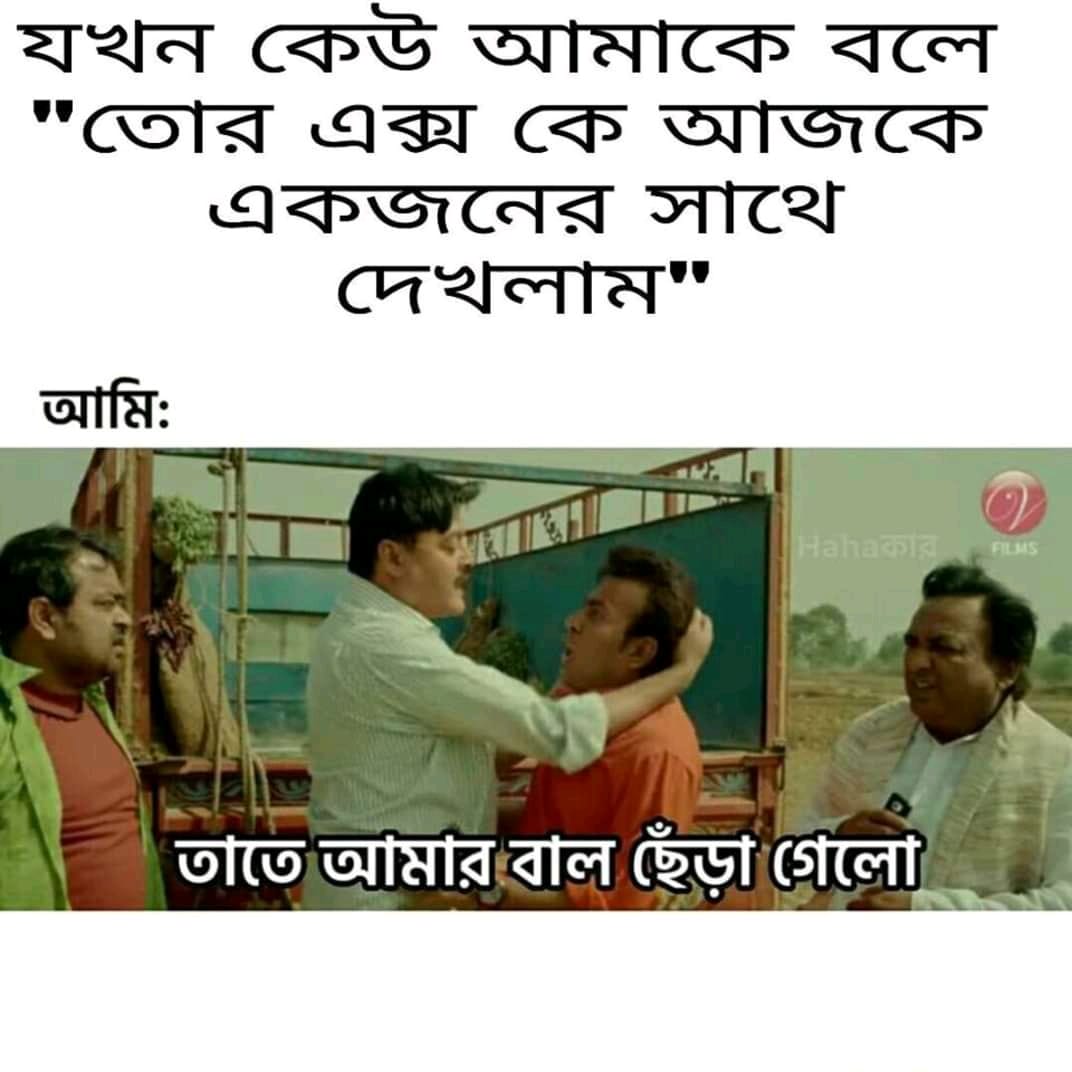
Caption: যখন   কেউ আমাকে বলে " তোর এক্স কে আজকে একজনের সাথে দেখলাম"   আমিঃ  তাতে আমার বাল ছেড়া গেলো
Label: non-hate